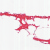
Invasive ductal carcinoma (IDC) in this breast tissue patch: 0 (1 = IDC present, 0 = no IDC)